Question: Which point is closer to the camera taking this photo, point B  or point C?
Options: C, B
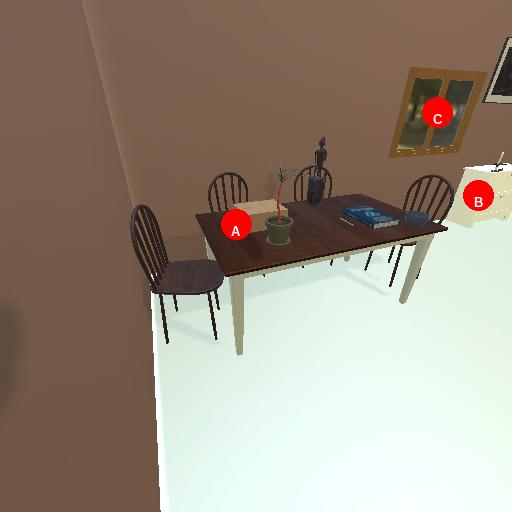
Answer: C